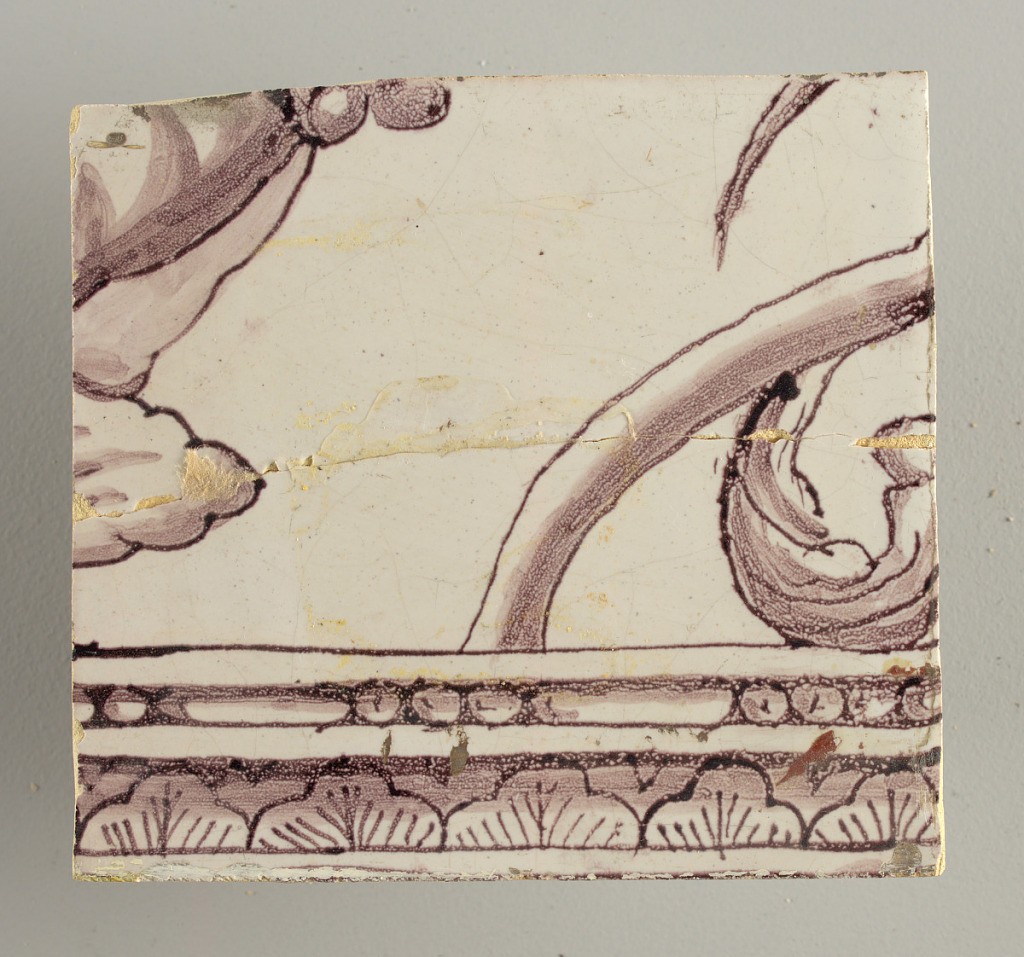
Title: Wall facing
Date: ca. 1725
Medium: Tin-glazed earthenware, underglaze
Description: Horizontal rectangle.  Thirty-seven tiles wide and twenty-one high with opening for door or window nineteen and one-half tiles high and twelve wide.  To left and right of opening, centered canopy above. Left, woman representing Hope, right, a sculputure urn.  Centered above opening, a mascaron.  Arabesque design of foliage.